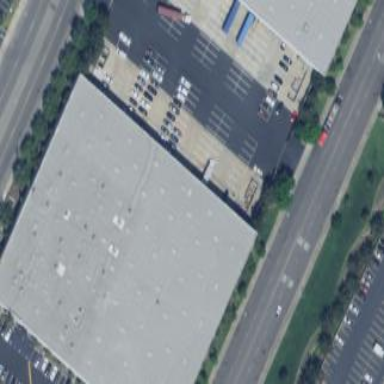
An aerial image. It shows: Warehouse.